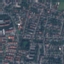
Land use / land cover: Residential